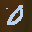
Label: 0